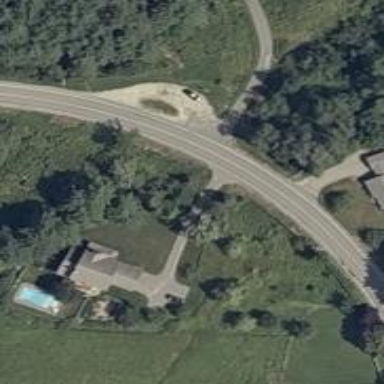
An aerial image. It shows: Asphalt road classified as tertiary.